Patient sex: F
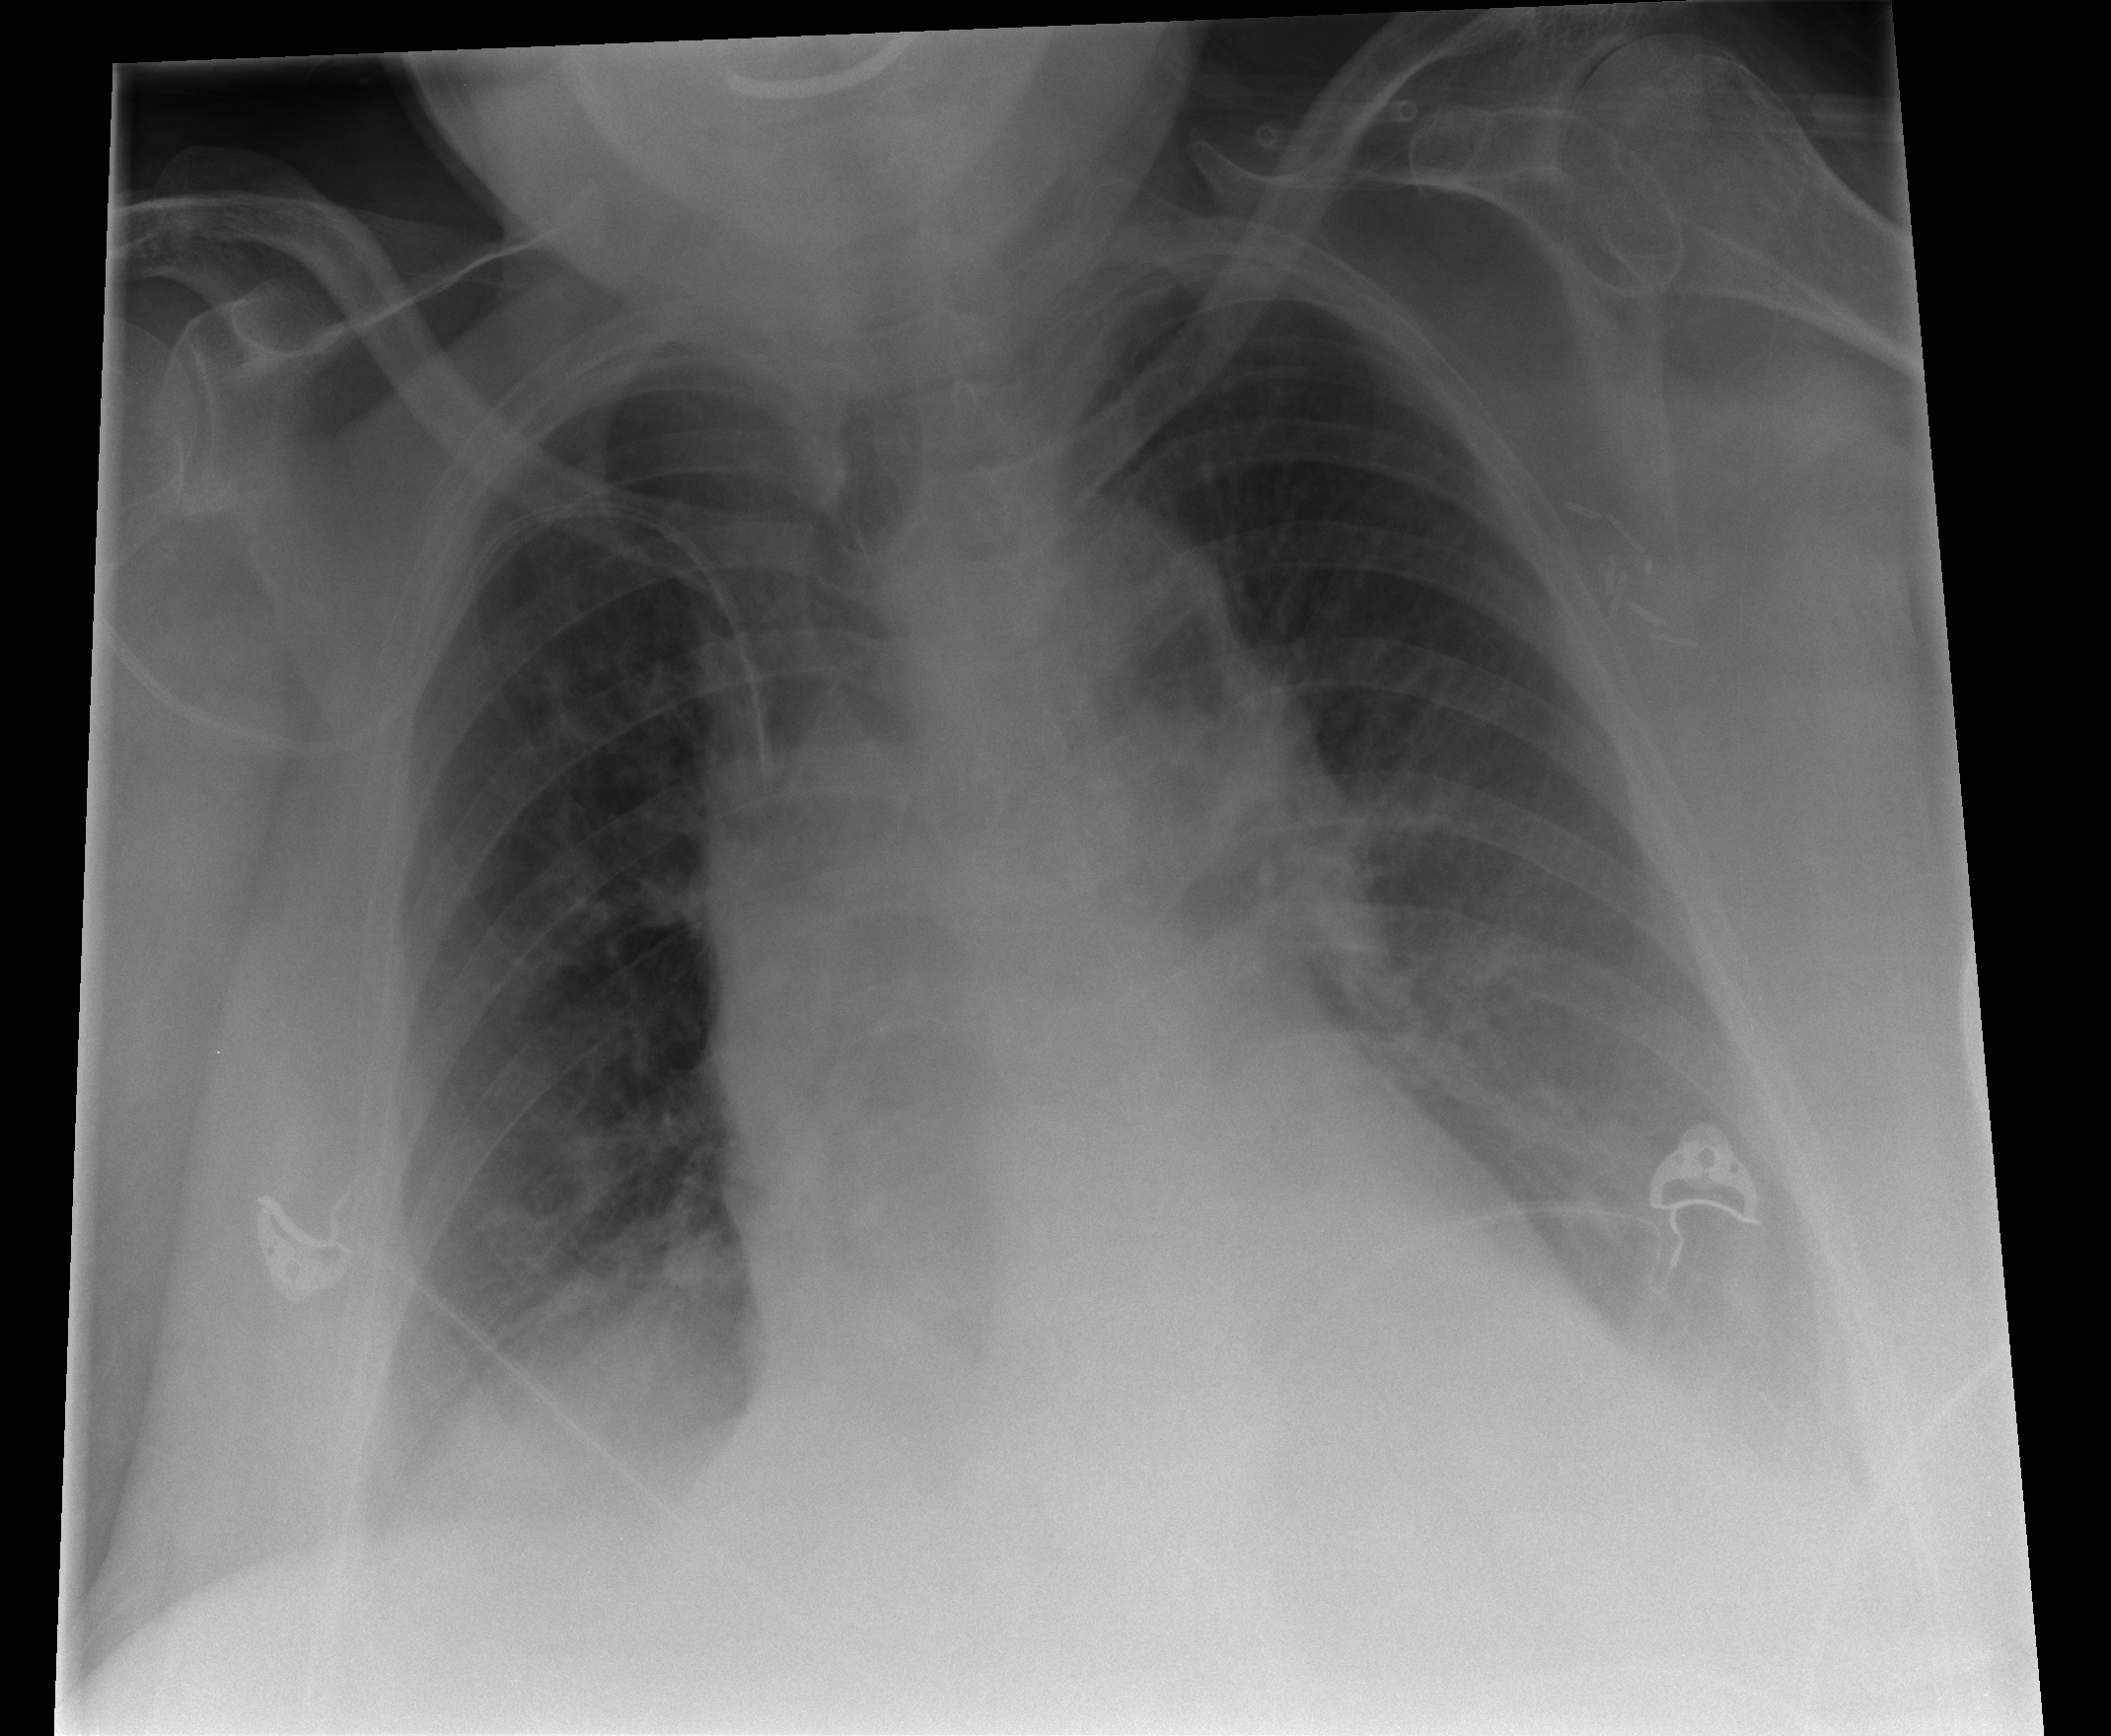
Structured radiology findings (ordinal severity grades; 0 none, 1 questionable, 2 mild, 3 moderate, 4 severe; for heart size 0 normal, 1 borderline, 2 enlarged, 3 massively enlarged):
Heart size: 2
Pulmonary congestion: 0
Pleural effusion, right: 0
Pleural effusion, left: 2
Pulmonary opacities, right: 0
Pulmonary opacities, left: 2
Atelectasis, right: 2
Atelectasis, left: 2